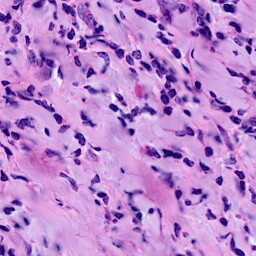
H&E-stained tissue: Breast